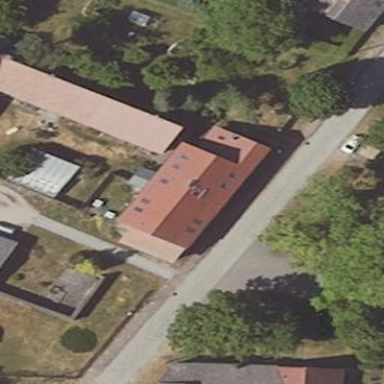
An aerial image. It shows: Semidetached house with gabled roof.